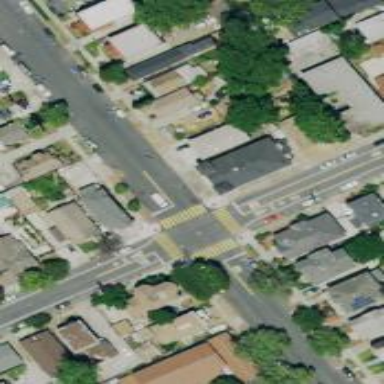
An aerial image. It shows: Solid stop line on the road.